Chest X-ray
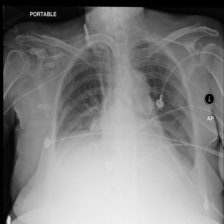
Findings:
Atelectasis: positive
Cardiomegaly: negative
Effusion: positive
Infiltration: positive
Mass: negative
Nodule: negative
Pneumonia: negative
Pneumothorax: negative
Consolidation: negative
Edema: negative
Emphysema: negative
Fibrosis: negative
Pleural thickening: negative
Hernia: negative